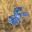
Label: 8